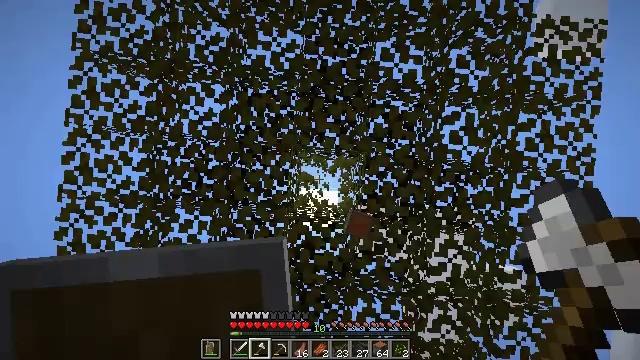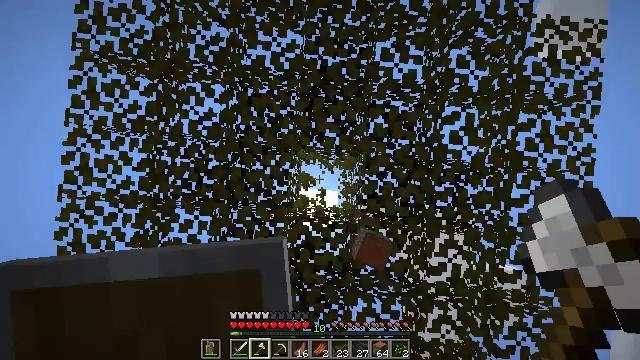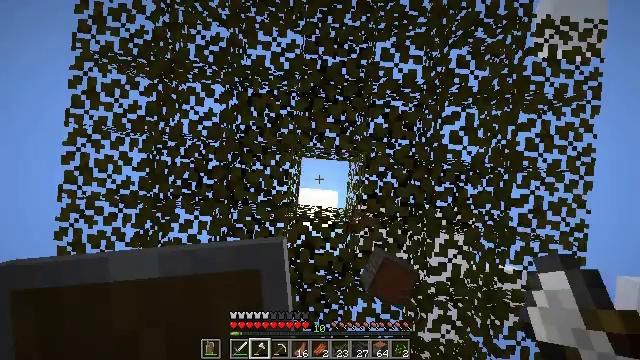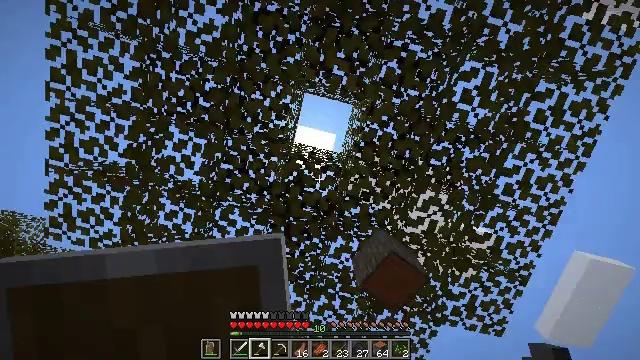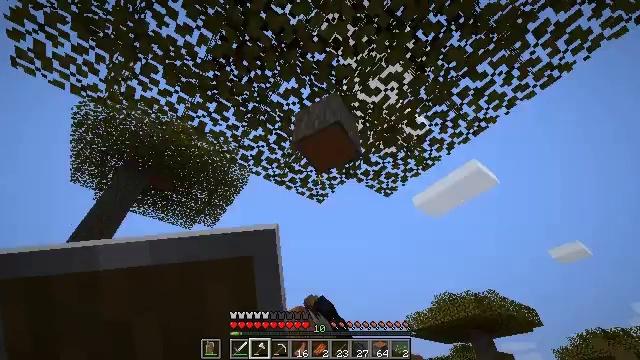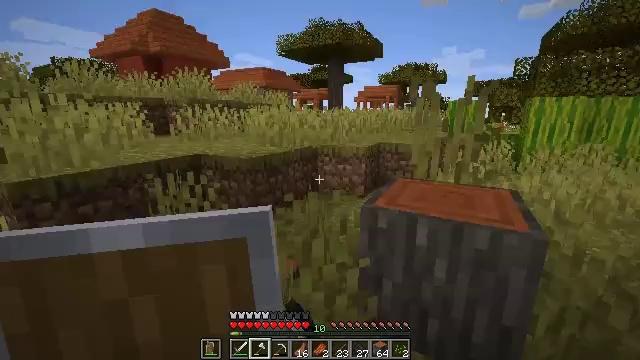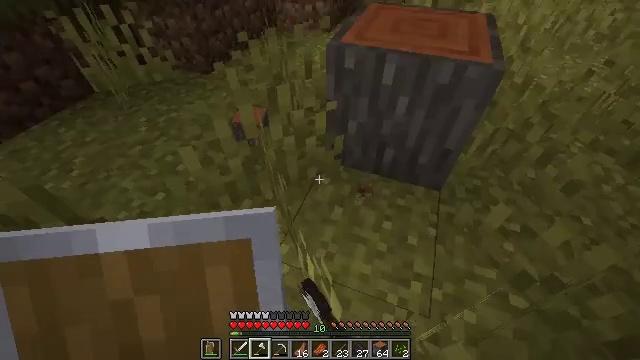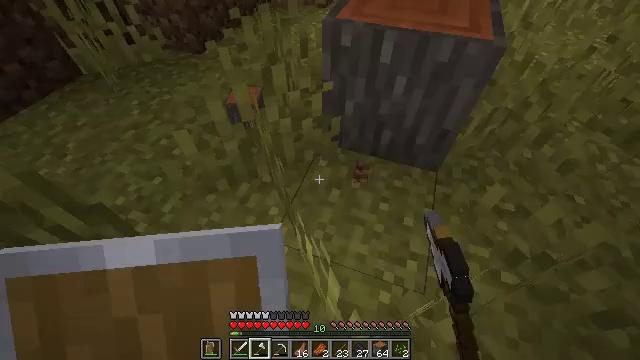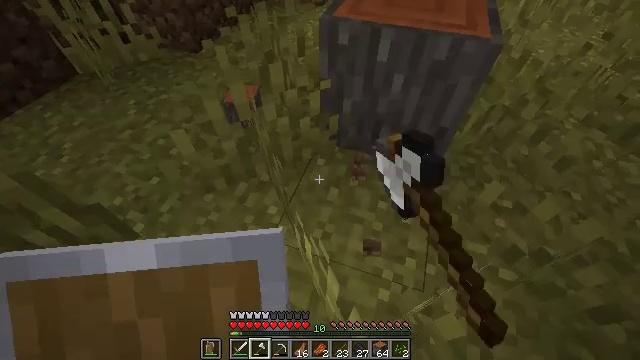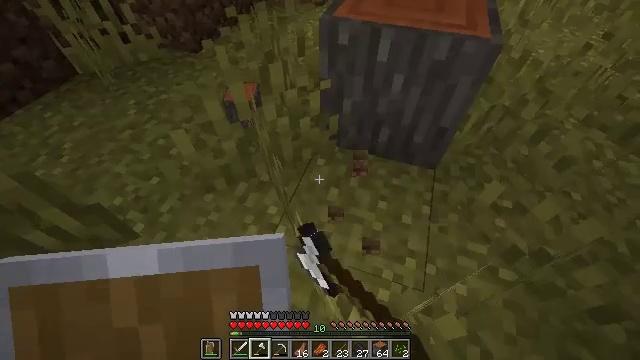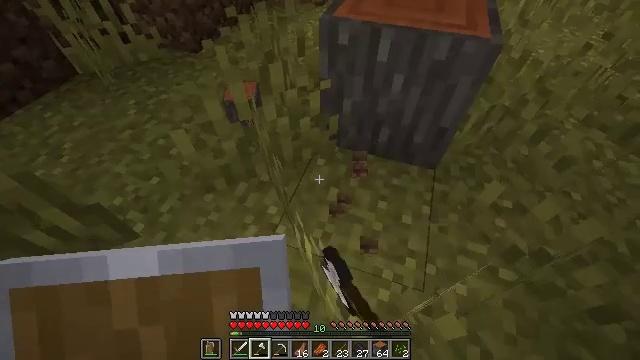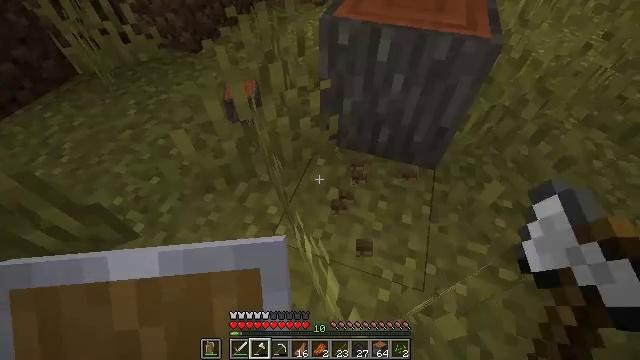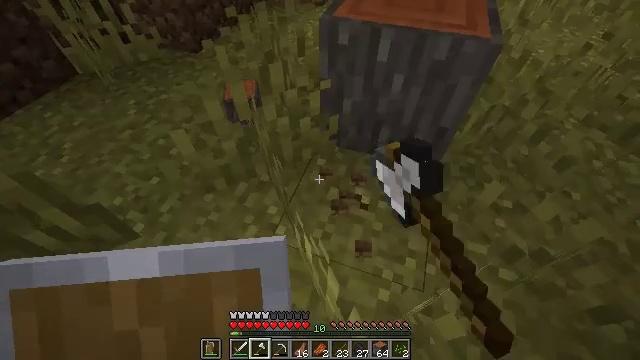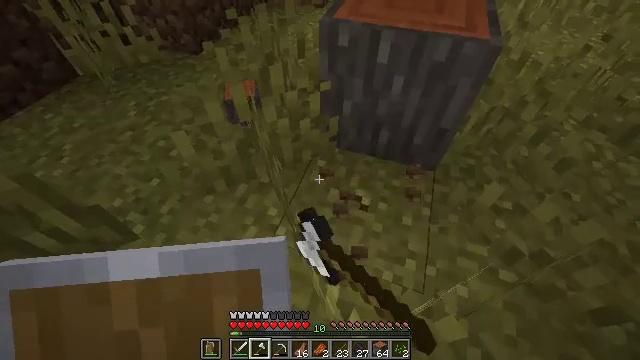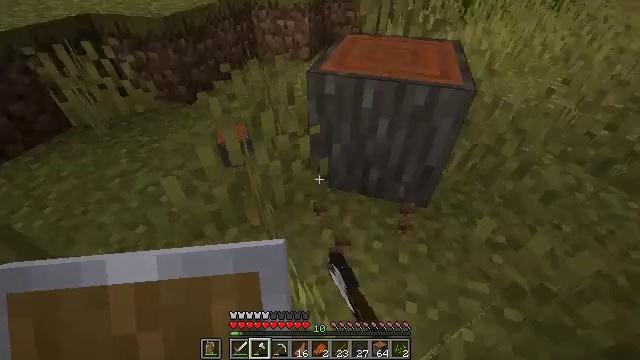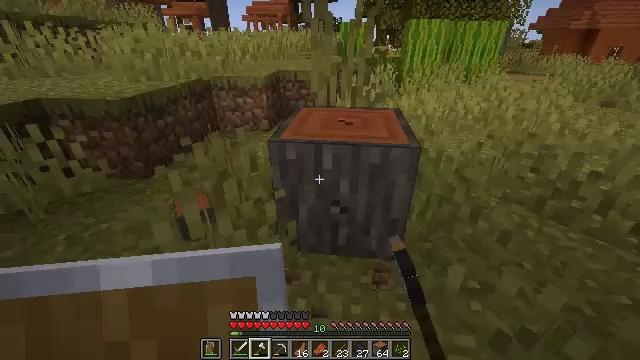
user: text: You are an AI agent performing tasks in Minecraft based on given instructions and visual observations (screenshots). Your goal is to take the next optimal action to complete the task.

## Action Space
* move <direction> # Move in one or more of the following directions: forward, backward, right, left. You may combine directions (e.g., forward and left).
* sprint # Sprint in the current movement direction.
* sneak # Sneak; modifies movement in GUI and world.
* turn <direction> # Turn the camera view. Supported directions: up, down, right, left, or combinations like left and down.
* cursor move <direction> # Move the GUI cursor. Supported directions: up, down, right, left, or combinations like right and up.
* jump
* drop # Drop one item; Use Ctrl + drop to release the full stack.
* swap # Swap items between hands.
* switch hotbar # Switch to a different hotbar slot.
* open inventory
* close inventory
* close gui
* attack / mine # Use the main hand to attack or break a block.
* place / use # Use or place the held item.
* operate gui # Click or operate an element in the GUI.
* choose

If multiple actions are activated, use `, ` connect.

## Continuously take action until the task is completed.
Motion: motion action
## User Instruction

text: Gather the acacia log for building.
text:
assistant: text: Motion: attack / mine
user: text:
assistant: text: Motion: attack / mine
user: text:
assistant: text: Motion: turn right and down, attack / mine
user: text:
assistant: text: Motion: turn right and down, attack / mine
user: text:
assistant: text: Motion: turn right and down, attack / mine
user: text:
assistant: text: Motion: turn right and down, attack / mine
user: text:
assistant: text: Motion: turn down, attack / mine
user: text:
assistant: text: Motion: attack / mine
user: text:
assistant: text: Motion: attack / mine
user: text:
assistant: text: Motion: attack / mine
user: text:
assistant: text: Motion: attack / mine
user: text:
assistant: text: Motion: attack / mine
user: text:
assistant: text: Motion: attack / mine
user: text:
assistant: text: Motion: turn right and up, attack / mine
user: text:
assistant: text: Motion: turn right and up, attack / mine
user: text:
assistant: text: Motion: turn right and up, attack / mine
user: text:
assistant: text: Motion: attack / mine
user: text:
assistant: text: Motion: attack / mine
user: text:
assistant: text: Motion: attack / mine
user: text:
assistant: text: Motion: attack / mine
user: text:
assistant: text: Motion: attack / mine
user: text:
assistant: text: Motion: turn right, attack / mine
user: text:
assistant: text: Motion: attack / mine
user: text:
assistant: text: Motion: attack / mine
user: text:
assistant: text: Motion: attack / mine
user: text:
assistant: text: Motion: move forward, attack / mine
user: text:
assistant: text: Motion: move forward, attack / mine
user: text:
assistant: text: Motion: move forward, attack / mine
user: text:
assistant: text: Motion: attack / mine